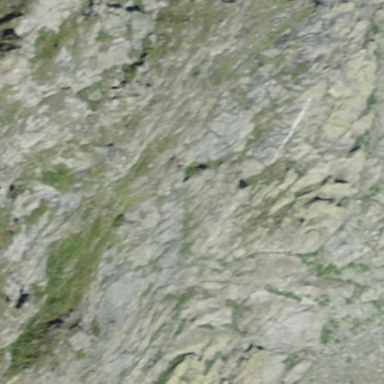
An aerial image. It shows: Landscape of bare rock.